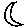
Label: moon